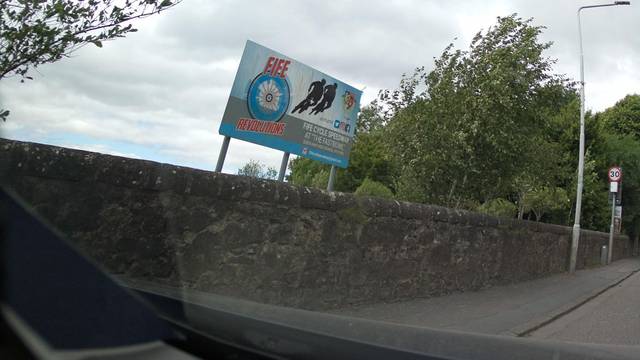
Region: United Kingdom
Coordinates: 56.083, -3.463